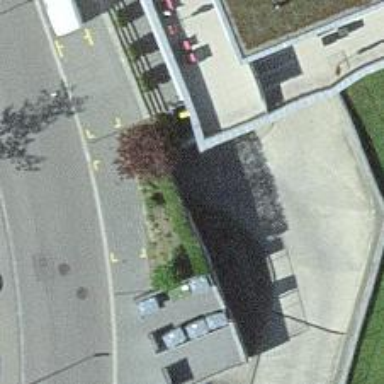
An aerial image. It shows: Parking entrance.